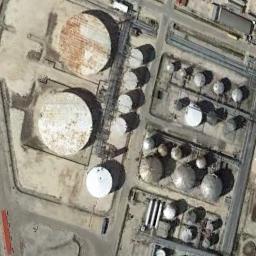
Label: storage_tank